Question: I am trying to get some information of some specific website using python Scraper, namely some links to some products. The website I am looking at is <URL> The links I am looking for are the following

If one goes to this website and inspects for example the element "Maaltijdsalades", then you can see that the links are under //ul/li using XPath syntax. The problem is that in that same HTML code, there is another place where //ul/li is used for links I am not looking for. I used the following spider and it crawls exactly the links which I do not want.
I am using the following spider
'''
import scrapy
from ah_links.items import AhLinksItem
class AhSpider(scrapy.Spider):
name = "ah_links"
allowed_domains = ["ah.nl"]
start_urls=['http://www.ah.nl/producten/aardappel-groente-fruit',
]
def parse(self, response):
for sel in response.xpath('//ul/li'):
item = AhLinksItem()
item['title'] = sel.xpath('a/@href').extract()
yield item
'''
I need help on solving this one. Thanks.
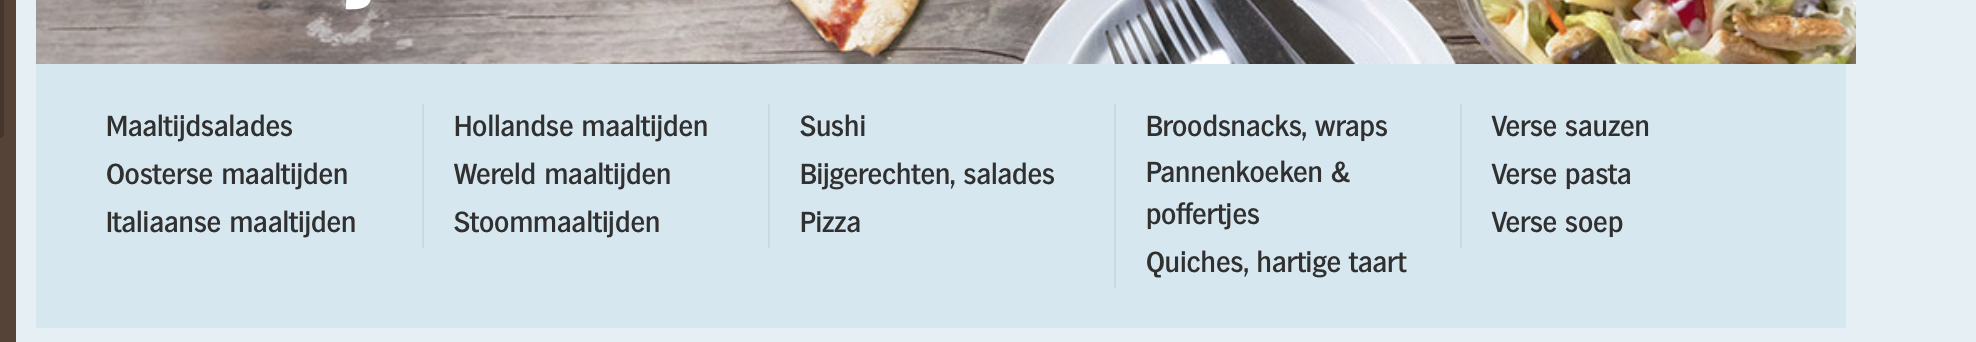
Answer: From what I understand, you should search for the list inside the sub categories block:
'''
for sel in response.css('nav.subcategorynav li'):
item = AhLinksItem()
item['title'] = sel.xpath('.//a/@href').extract()
yield item
'''
Here I'm using a CSS selector, but you can also solve it with an XPath:
'''
response.xpath('//nav[contains(@class, "subcategorynav")]//li')
'''